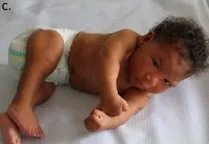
Representation of the patient phenotype. (a,b) The patient showed distal tremors, hypertonia, trunk hyperextension, spasticity, microcephaly, craniofacial disproportion, and a decreased vertical skull size.
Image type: medical_photograph (skin_photograph)